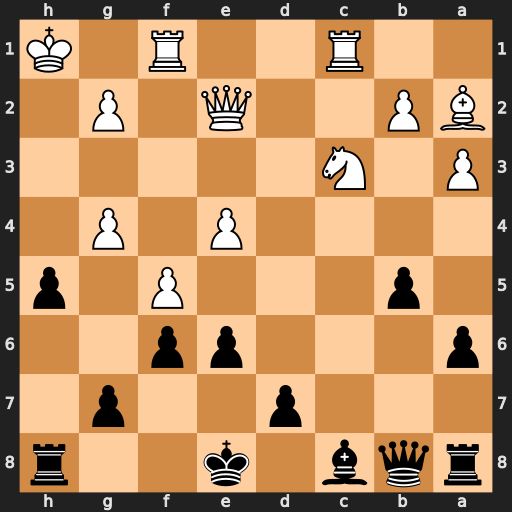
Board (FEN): rqb1k2r/3p2p1/p3pp2/1p3P1p/4P1P1/P1N5/BP2Q1P1/2R2R1K
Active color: b
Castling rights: kq
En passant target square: -
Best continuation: hxg4+ Kg1 Qh2+ Kf2 Qf4+ Ke1 Qxc1+